Aerial crown-view tile of a tropical tree (Barro Colorado Island, Panama), acquired 20240611:
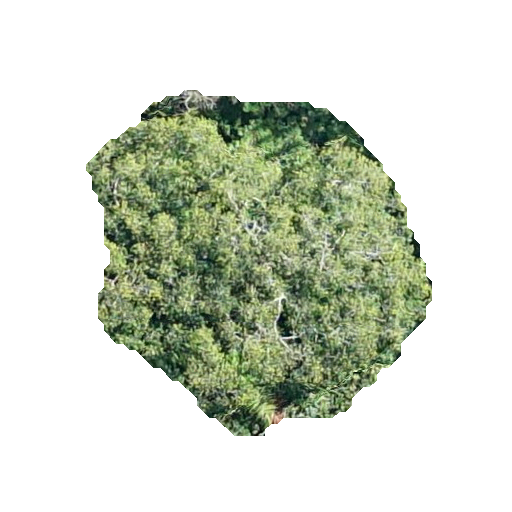
Species: Guatteria lucens
GBIF accepted scientific name: Guatteria lucens
Crown area: 133.69 m²